Chest X-ray:
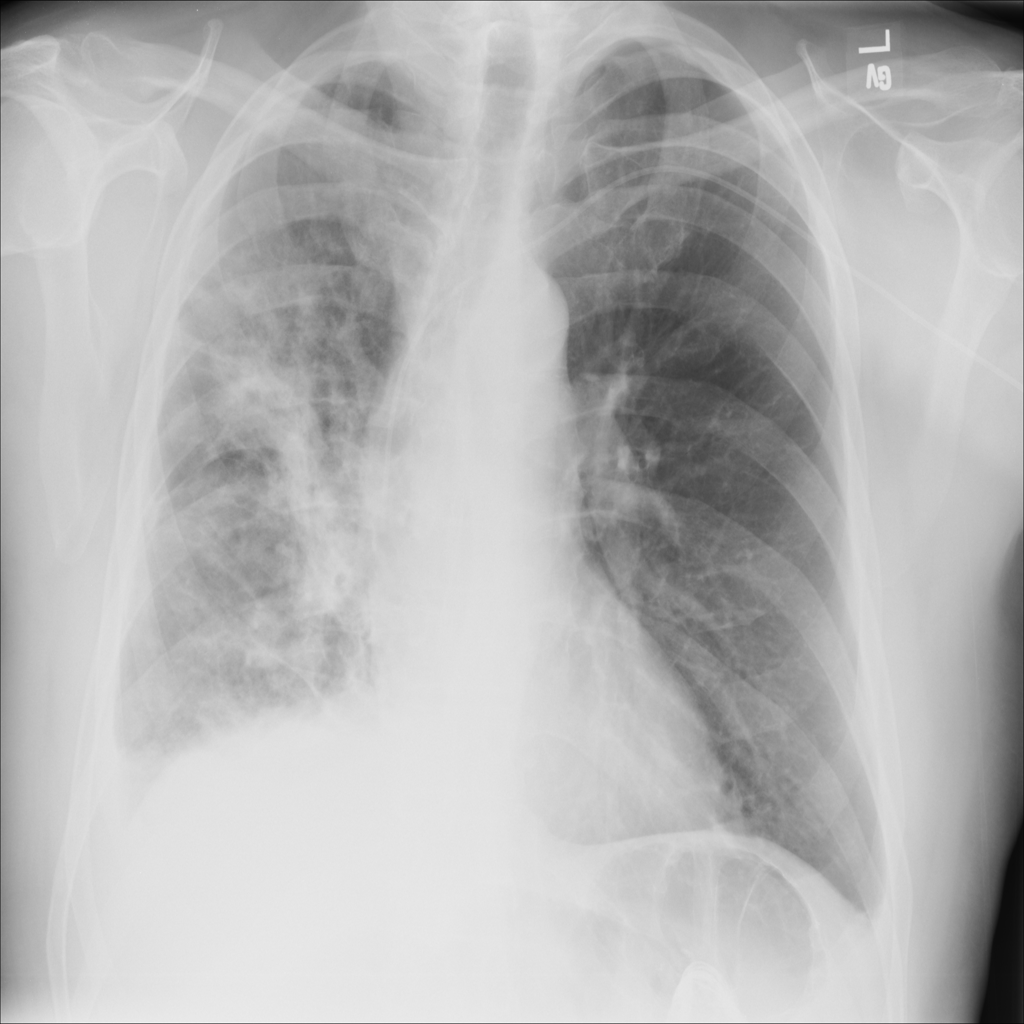
Findings: Effusion, Consolidation
No abnormal finding: no